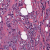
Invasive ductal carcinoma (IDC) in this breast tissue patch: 1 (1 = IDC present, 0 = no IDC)